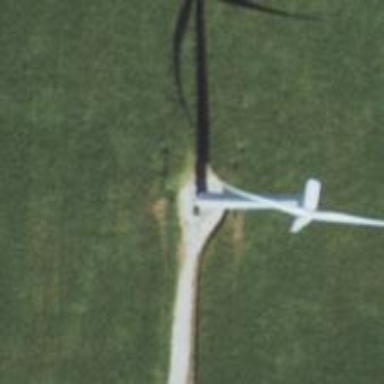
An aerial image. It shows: Wind generator with horizontal axis. The generator is wind turbine.